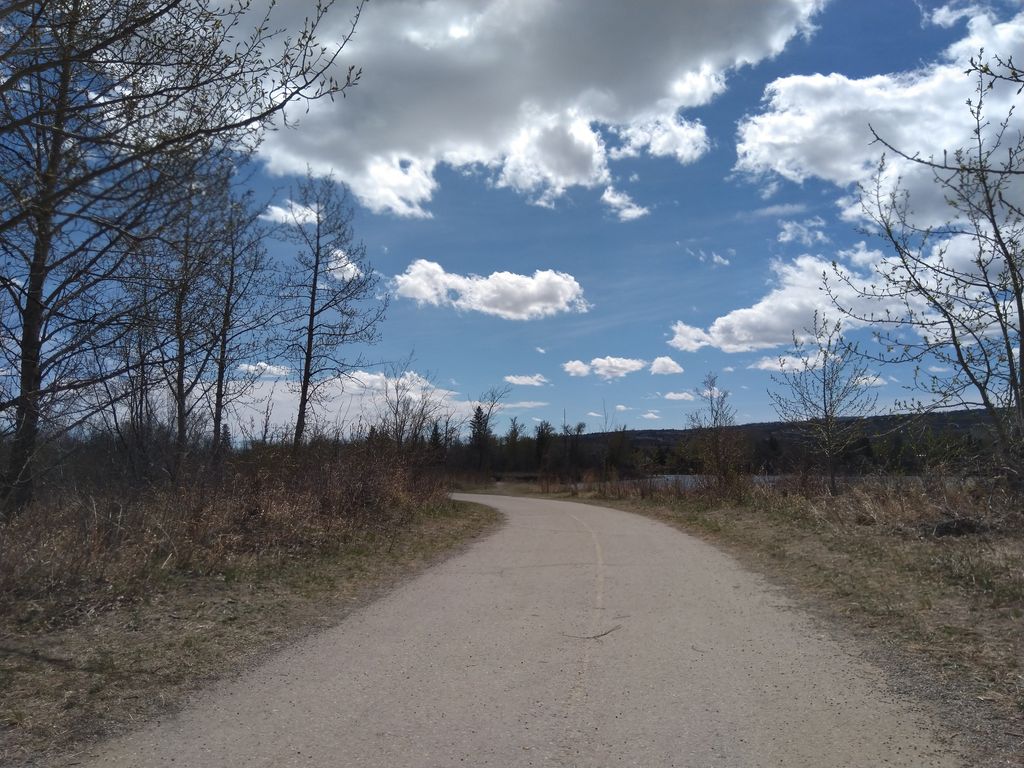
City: calgary